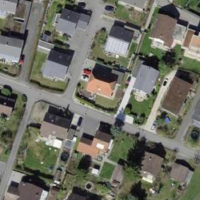
EUNIS habitat code: 54
Species observed at this site:
Prunus padus